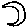
Label: moon